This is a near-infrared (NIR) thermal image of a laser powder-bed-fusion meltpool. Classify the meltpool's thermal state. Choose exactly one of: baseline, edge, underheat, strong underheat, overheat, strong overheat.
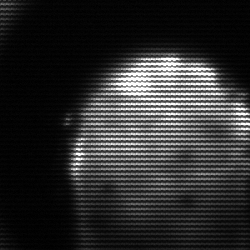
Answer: edge